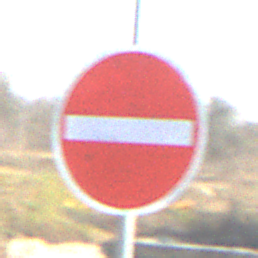
Verkehrszeichen: VerbotDerEinfahrt
Umgebung: Outdoor, Suburban
Tageszeit: MorningAfternoon
Wetter: PartlyCloudy
Licht: Natural
Jahreszeit: NotSpecified
Kontrast: HighContrast